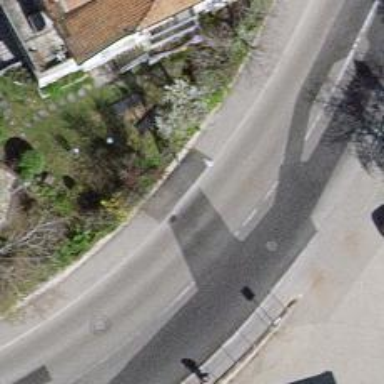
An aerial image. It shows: Residential road with asphalt surface. Both sides have sidewalks.